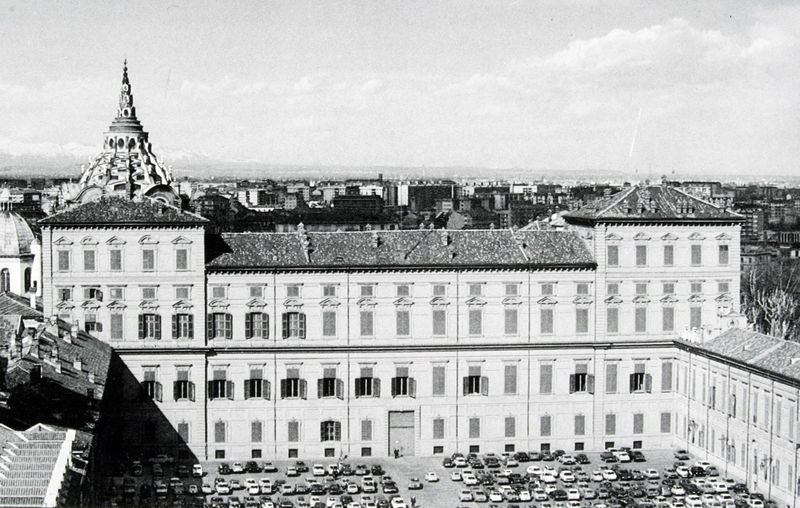
Titel: Palazzo Reale in Turin, Fassade
Künstler: Amedeo di Castellamonte
Standort: Torino
Institution: Palazzo Reale
Schlagwörter: baum, flügel, himmel, schatten, weiß, wolken, bäume, dreieck, stadt, fenster, grau, licht, schwarz, straße, tür, dach, gebäude, haus, schloss, wolke, wand, architektur, spitze, stehen, ferne, horizont, häuser, kirche, sonne, front, fensterläden, kamin, kamine, schornstein, turm, spanien, fassade, fassaden, italien, süden, hitze, dächer, giebel, hof, läden, platz, vogelperspektive, auto, kuppel, stuck, geschlossen, tor, galerie, anbau, foto, fotografie, photographie, stadtansicht, eingang, fensterladen, innenhof, offen, kloster, palast, heiss, gauben, schwarzweiss, photo, dreiecksgiebel, portal, fensterreihen, sims, gesims, risalit, fensterscheiben, residenz, etagen, achsen, pavillon, stockwerke, bau, automobil, autos, kaserne, himmelw, etage, fensterachsen, risalite, parkplatz, satteldach, dreicksgiebel, flügelbau, gesimse, pavillons, verdachung, fensterrahmung, fensterverdachung, regierung, luftbild, parken, hochhäuser, spitzturm, tüt, statd, prado, madrid, eskorial, parkplätze, automobile, hofburg, warz weiß, on oben, großes gebäude, parkplatz mit autos, ansicht von berg, #fenster, zfoto, vierfluegelig